Brain MRI, t1w sequence, axial 2D slice.
Patient: age 34, sex M, weight 95 kg, height 1.95 m
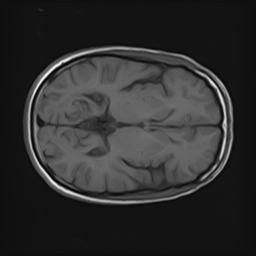